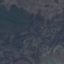
Land use / land cover: HerbaceousVegetation